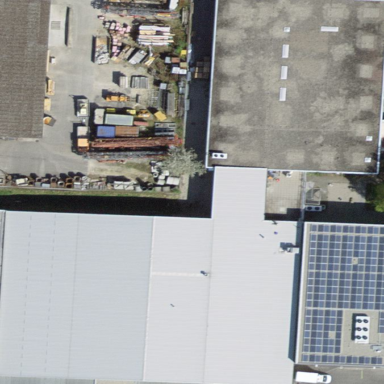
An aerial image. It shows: Industrial building.